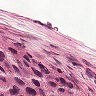
Metastatic tissue present: yes